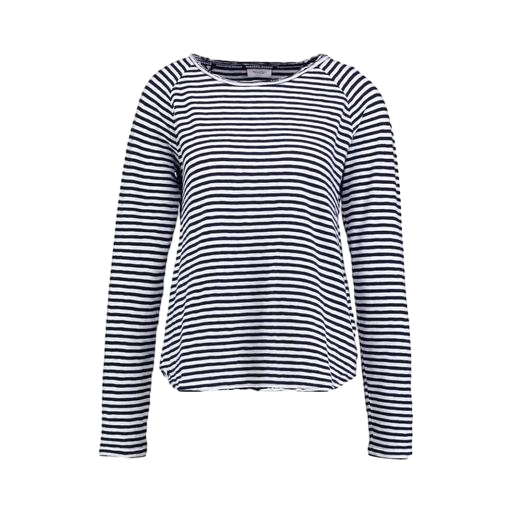
blue women's striped long-sleeve t-shirt, blue long-sleeved striped top, blue women's striped long sleeve top, white background